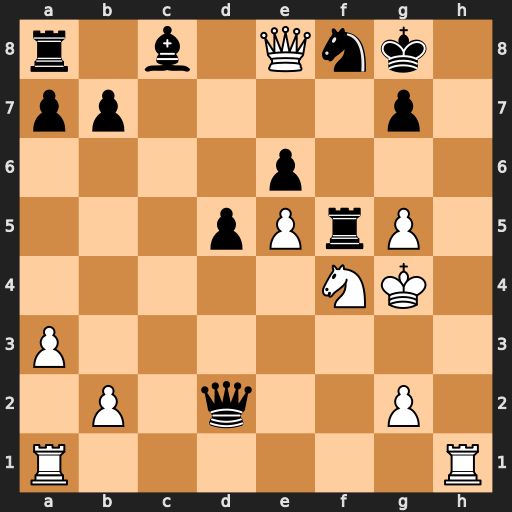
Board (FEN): r1b1Qnk1/pp4p1/4p3/3pPrP1/5NK1/P7/1P1q2P1/R6R
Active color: w
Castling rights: -
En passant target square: -
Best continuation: Rh8+ Kxh8 Ng6+ Kh7 Rh1+ Kg8 Ne7#